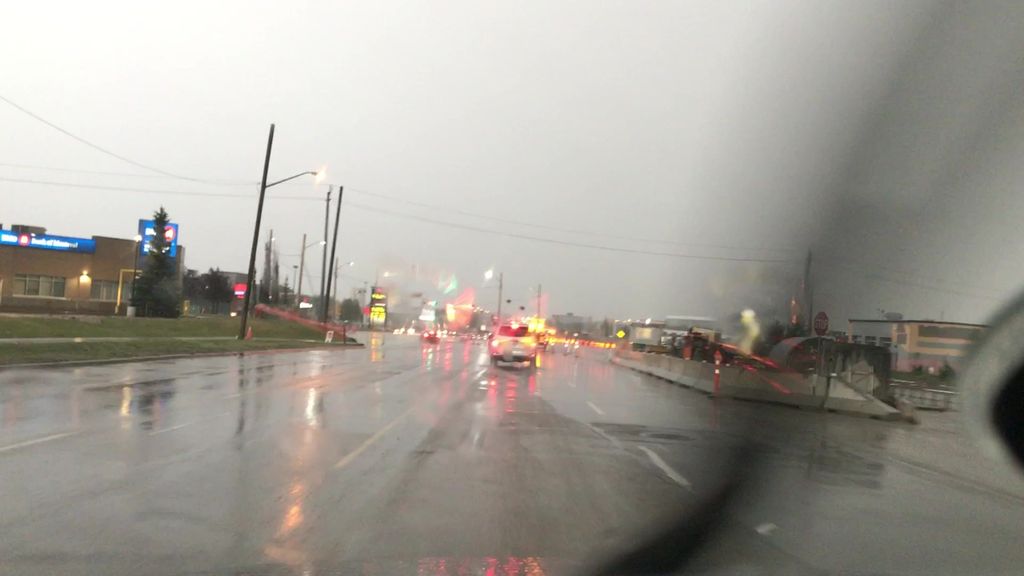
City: edmonton